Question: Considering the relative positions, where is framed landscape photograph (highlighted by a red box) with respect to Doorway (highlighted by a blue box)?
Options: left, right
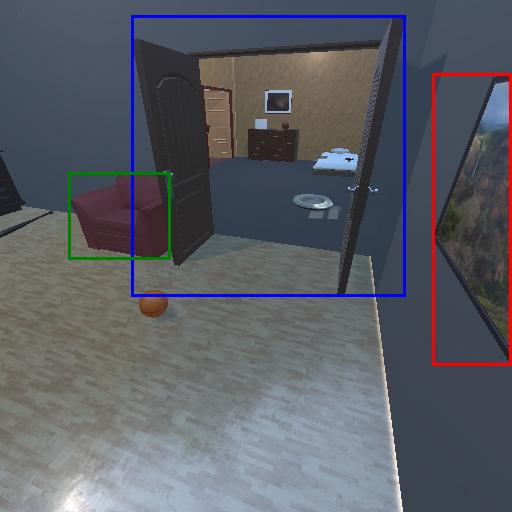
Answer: left